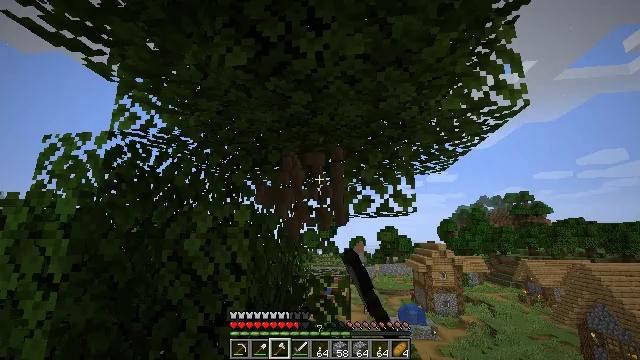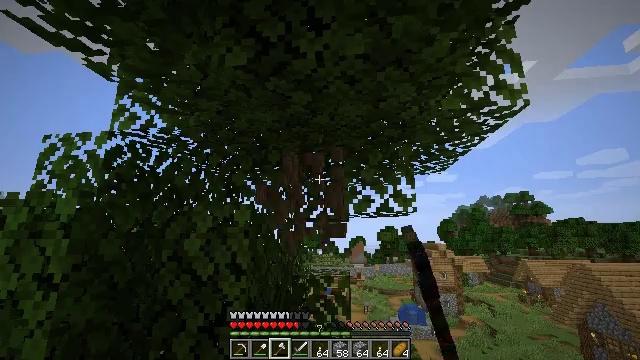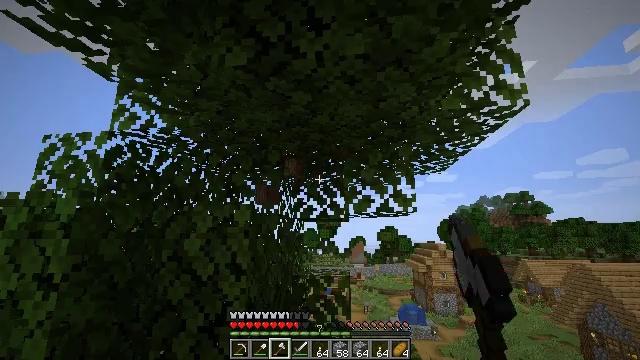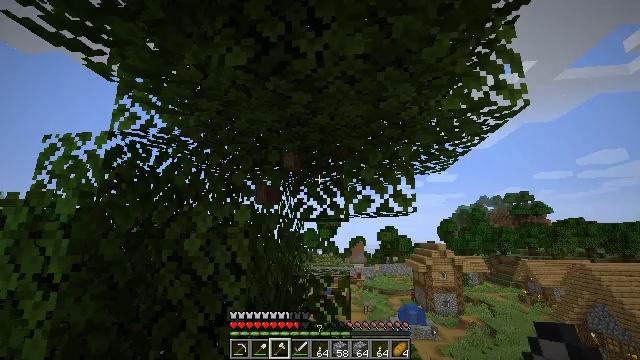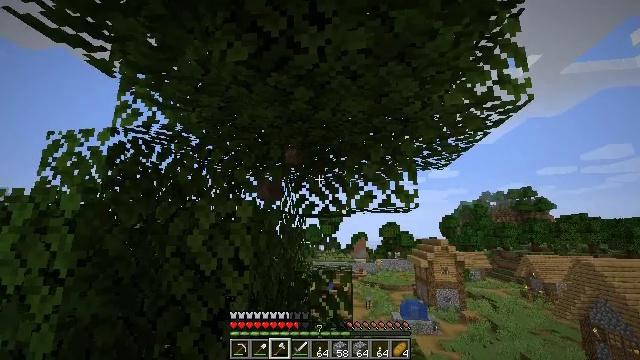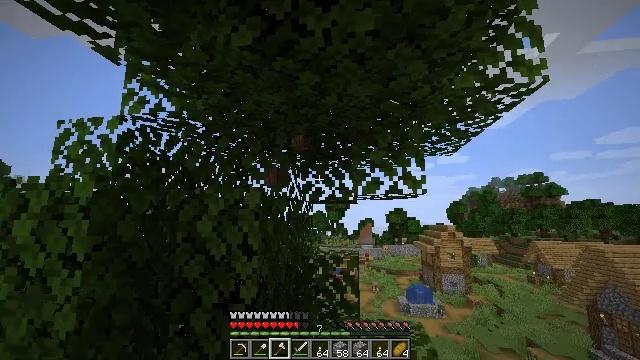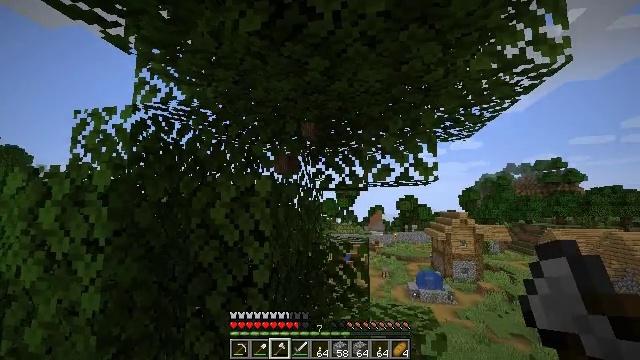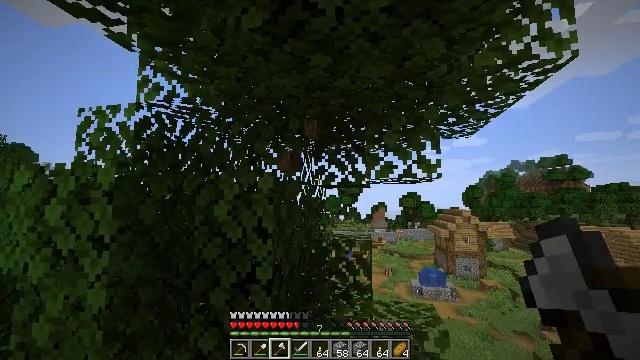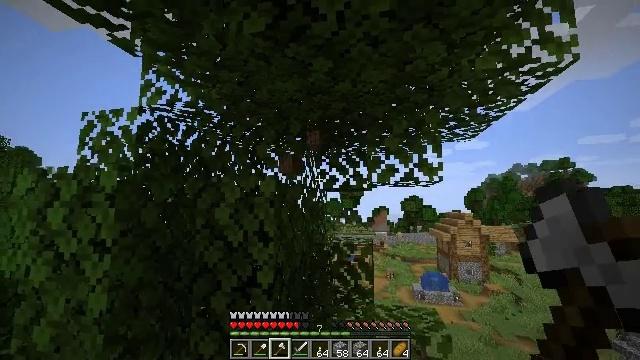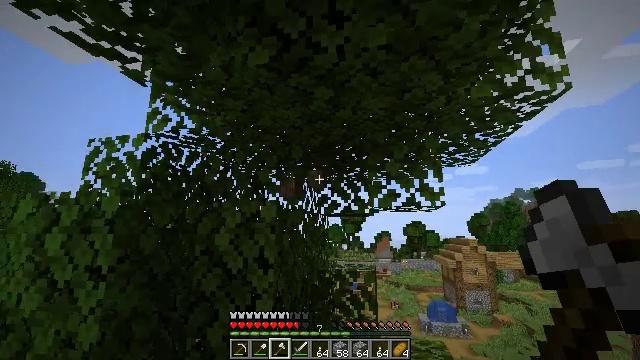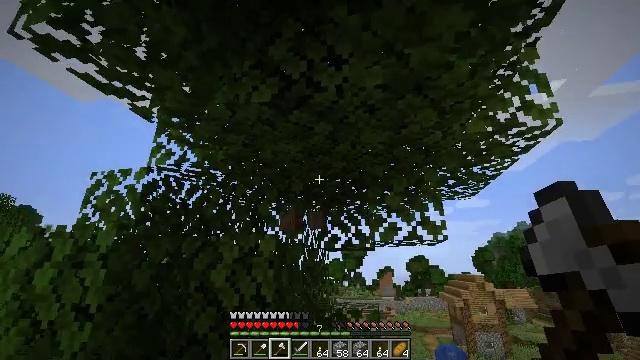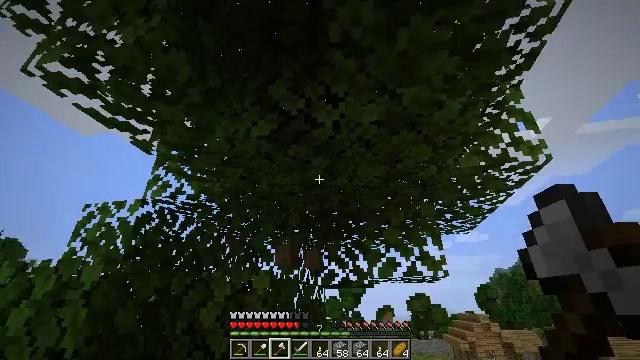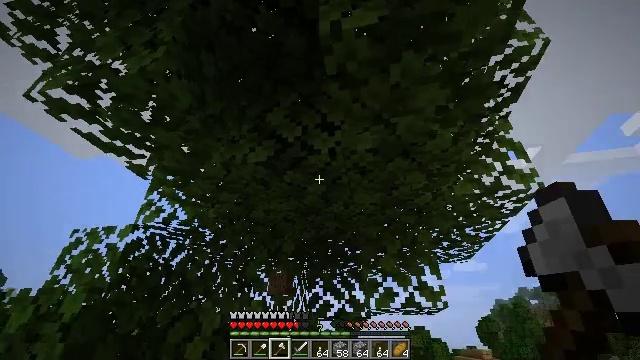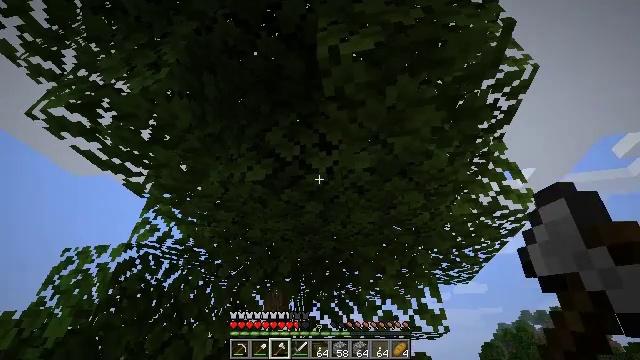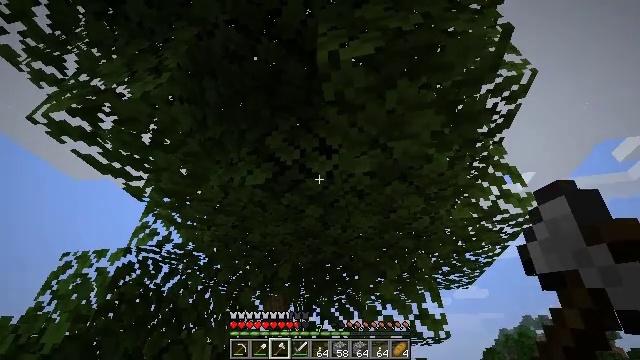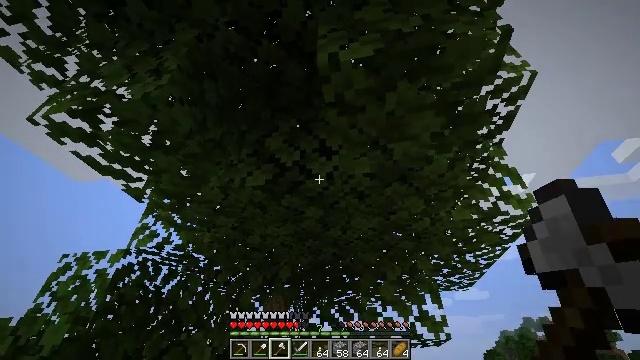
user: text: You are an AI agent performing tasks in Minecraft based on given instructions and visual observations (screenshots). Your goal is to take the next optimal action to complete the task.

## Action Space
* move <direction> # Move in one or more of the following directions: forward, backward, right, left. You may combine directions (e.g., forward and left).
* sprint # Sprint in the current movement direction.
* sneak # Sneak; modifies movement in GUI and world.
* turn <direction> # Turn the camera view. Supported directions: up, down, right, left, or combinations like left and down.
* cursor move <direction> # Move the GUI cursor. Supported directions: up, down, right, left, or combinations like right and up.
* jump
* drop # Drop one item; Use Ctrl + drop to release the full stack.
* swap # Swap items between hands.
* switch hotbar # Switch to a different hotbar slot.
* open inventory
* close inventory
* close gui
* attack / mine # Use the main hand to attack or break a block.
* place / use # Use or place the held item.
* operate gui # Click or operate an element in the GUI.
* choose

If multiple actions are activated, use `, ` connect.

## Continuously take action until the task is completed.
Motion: motion action
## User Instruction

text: Collect some oak leaves.
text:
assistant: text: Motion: attack / mine
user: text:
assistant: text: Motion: attack / mine
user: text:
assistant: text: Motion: attack / mine
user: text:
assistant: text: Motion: attack / mine
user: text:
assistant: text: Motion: turn left and down
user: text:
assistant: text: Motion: turn left and down
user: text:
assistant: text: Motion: no_op
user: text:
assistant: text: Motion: no_op
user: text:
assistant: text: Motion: turn up
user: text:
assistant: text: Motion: turn up
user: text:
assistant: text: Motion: turn up
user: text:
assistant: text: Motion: turn right and up
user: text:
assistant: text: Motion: turn up
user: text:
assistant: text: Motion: no_op
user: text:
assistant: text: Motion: no_op
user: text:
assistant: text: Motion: no_op
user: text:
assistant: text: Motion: attack / mine
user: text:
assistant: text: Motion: attack / mine
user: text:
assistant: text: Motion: attack / mine
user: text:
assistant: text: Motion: attack / mine
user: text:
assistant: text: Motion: attack / mine
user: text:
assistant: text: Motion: attack / mine
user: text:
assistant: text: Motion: attack / mine
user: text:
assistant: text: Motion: attack / mine
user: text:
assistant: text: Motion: attack / mine
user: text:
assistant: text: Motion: attack / mine
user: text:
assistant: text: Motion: attack / mine
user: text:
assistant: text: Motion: attack / mine
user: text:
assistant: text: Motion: attack / mine
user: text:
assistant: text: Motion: attack / mine